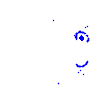
Particle: electron